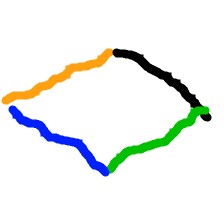
Shape: rhombus